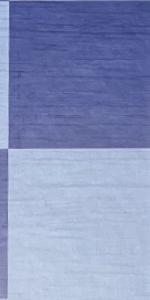
Label: Empty